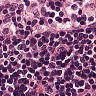
Metastatic tissue present: no